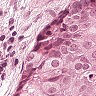
Metastatic tissue present: yes